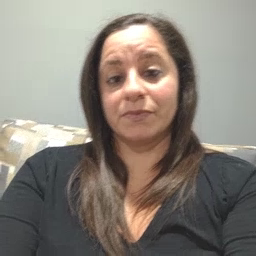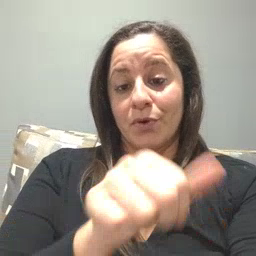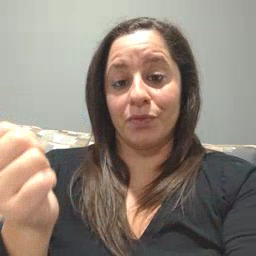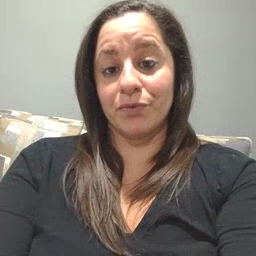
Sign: another